Question: I am working on a simple database where I would want to have a one is to many relationship, I've created a foreign key which has on an 'ON UPDATE CASCADE', based from my understanding of 'ON UPDATE CASCADE', if my Primary gets incremented the Foreign key in the other table that references it will also get incremented/ have the value of the Primary in the other table . but the problem is as I insert data in my Parent table, the foreign Key in the other table did not get the value of the Primary on my parent table why is it like that? How would my foreign key have the value of the key that is related to it? here's a screenshot for you guys to easiy understand
As you can see the 'P_ID' in the orders table doesn't have a value even though it is linked to the 'P_ID' in the People table
The Expected Result will be that in the Orders table the value of 'P_ID' would be equivalent to P_ID of people table, where I inserted my data.
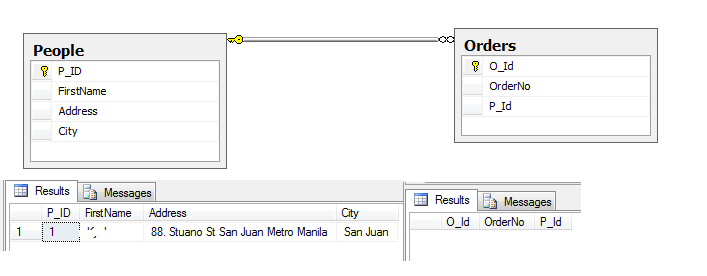
Answer: > but the problem is as I insert data in my Parent table.
You wont get any action on insert, only 'on update'.
If you have people number 1 and an order to people number one, if you change it to number 2, the order will be changed to 2.
You may want a trigger. tell us more what's the expected result
EDIT:
trigger example:
'''
create trigger InsertRecordOnOrder
on People
after insert
as
begin
insert into Orders
select * from INSERTED
end
'''